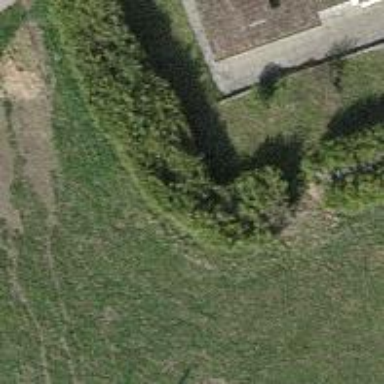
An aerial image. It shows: Hedge acting as barrier.